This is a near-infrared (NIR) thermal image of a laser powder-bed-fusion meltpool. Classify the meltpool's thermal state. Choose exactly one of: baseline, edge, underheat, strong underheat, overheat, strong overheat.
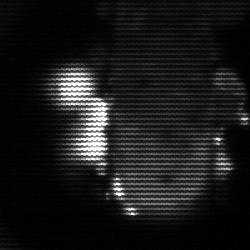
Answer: strong underheat